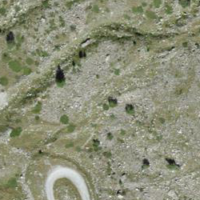
EUNIS habitat code: 31
Species observed at this site:
Phoenicurus ochruros